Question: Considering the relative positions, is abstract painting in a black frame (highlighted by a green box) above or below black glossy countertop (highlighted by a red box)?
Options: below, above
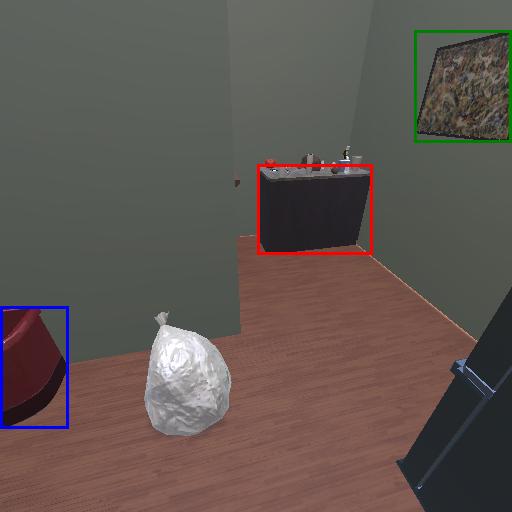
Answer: below